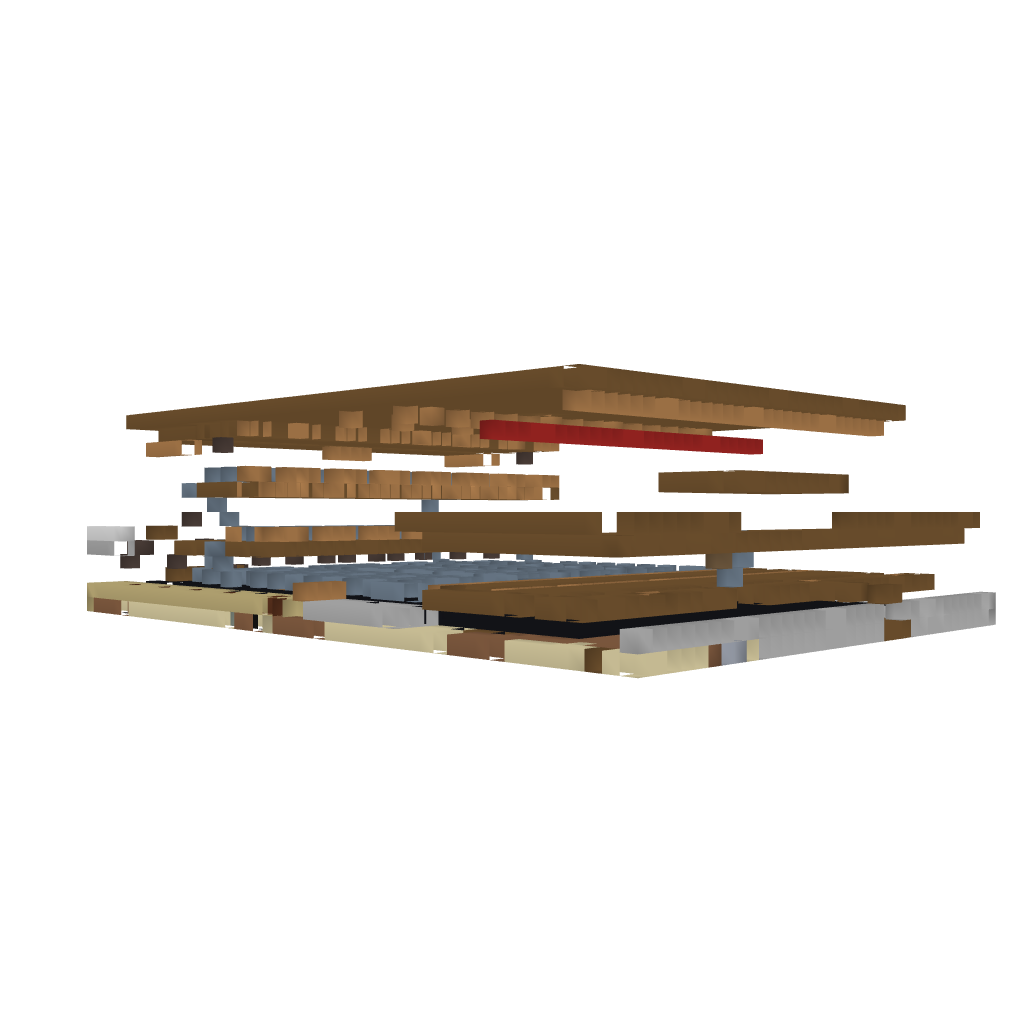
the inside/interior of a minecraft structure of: Big theatre